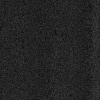
Atmospheric dust classification: dusty